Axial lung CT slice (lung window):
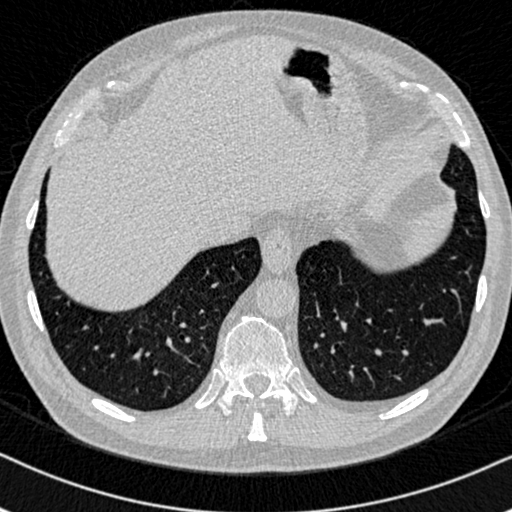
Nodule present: no